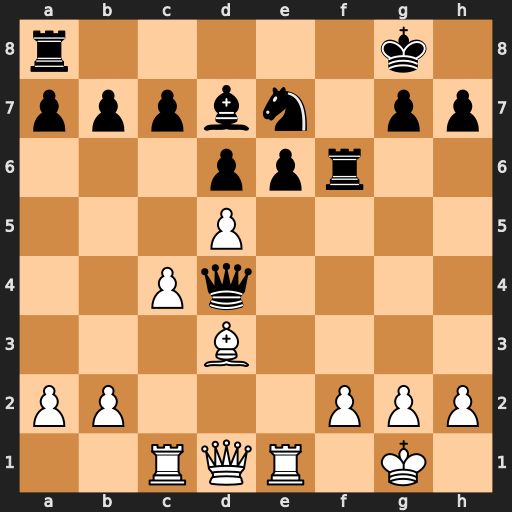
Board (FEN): r5k1/pppbn1pp/3ppr2/3P4/2Pq4/3B4/PP3PPP/2RQR1K1
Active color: w
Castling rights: -
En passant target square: -
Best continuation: Bxh7+ Kxh7 Qxd4